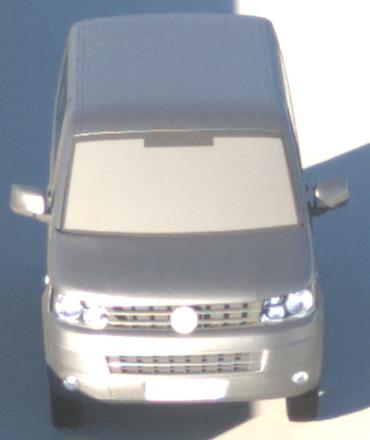
Make: VW Commercial Vehicles (Nutzfahrzeuge)
Model: T5 Multivan 2.0
Detailed model: T5 Multivan
Model produced from: 2009/09
Model produced until: 2013/06
Doors: 4
Color: gray
Road condition: dry road
Daytime: morning or afternoon
Contrast: high contrast